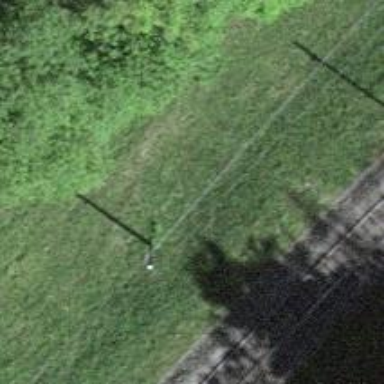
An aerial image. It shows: Power pole.